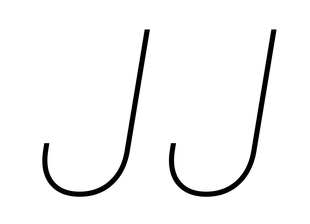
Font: Inter-Italic_Thin_Italic